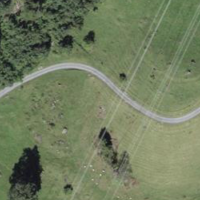
EUNIS habitat code: 23
Species observed at this site:
Primula veris